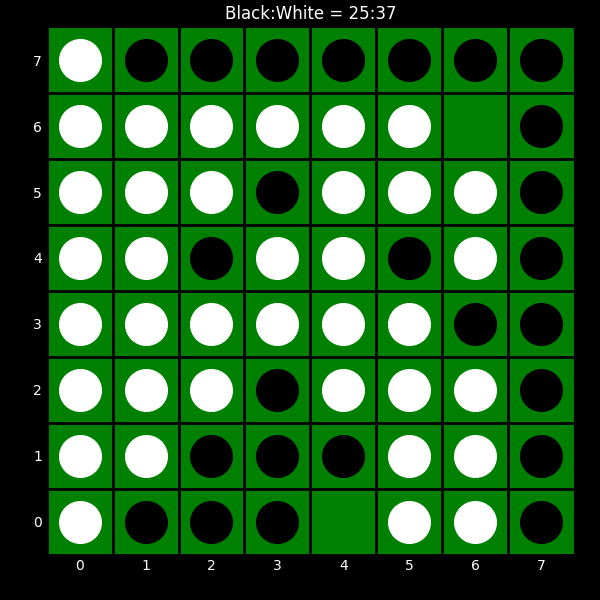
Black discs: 25
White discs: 37